Interaction volume radius: 5 \u00c5
Interaction volume height: 10 \u00c5
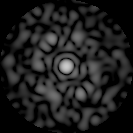
Disorder parameter: 0.826